Question: I am using NSPropertyListSerialization to sync a NSDictionary via the Dropbox Sync API. Writing to a file works fine and it shows up in Dropbox, but trying to read it crashes with EXC_BAD_ACCESS.
Here's how I'm writing to dropbox:
'''
//Create the dictionary, add the necessary stuff then do this.
NSData *data = [NSPropertyListSerialization dataWithPropertyList:syncPlistDictionary
format:NSPropertyListXMLFormat_v1_0
options:0
error:NULL];
DBError *error = nil;
[syncFile writeData:data error:&error];
if (error) {
NSLog(@"Dropbox Error writing to file: %@", error);
}
[syncFile close];
'''
This works fine and it never logs that error.
However, when I try to read it later, it crashes.
Here's how I'm reading the file: (The data parameter comes from the dropbox file. The dropbox SDK does not give an error when getting this either.)
'''
+ (NSDictionary *)dictionaryWithContentsOfData:(NSData *)data
{
NSData *myData = [data copy];
if ([myData length]==0) {
return [[[NSDictionary alloc] init] autorelease];
}
if (!myData) {
return nil;
}
// uses toll-free bridging for data into CFDataRef and CFPropertyList into NSDictionary
NSError *error = nil;
NSDictionary *dictionary = [NSPropertyListSerialization propertyListWithData:myData
options:0
format:NSPropertyListXMLFormat_v1_0
error:&error];
if (error) {
NSLog(@"NSDictionary Helper Error: %@", error); //This never gets logged because it crashes before getting here.
}
//[myData release]; //I commented this out thinking I was probably releasing it to fast but it made no difference.
return dictionary;
}
'''

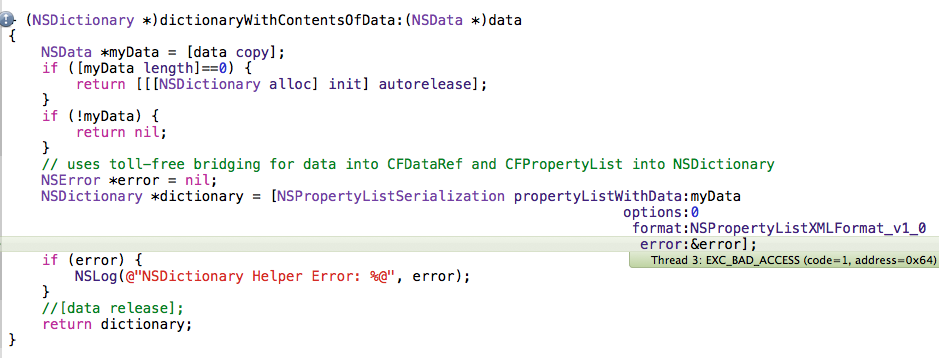
Answer: I got it:
'''
+ (NSDictionary *)dictionaryWithContentsOfData:(NSData *)data
{
NSData *myData = [data copy];
if ([myData length]==0) {
return [[[NSDictionary alloc] init] autorelease];
}
if (!myData) {
return nil;
}
// uses toll-free bridging for data into CFDataRef and CFPropertyList into NSDictionary
NSError *error = nil;
NSPropertyListFormat plistFormat;
NSDictionary *dictionary = [NSPropertyListSerialization propertyListWithData:myData
options:0
format:&plistFormat
error:&error];
if (error) {
NSLog(@"NSDictionary Helper Error: %@", error);
}
[myData release];
return dictionary;
}
'''
All I had to do was: 'NSPropertyListFormat plistFormat;' and 'format:&plistFormat' instead of 'format:NSPropertyListXMLFormat_v1_0'